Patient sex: F
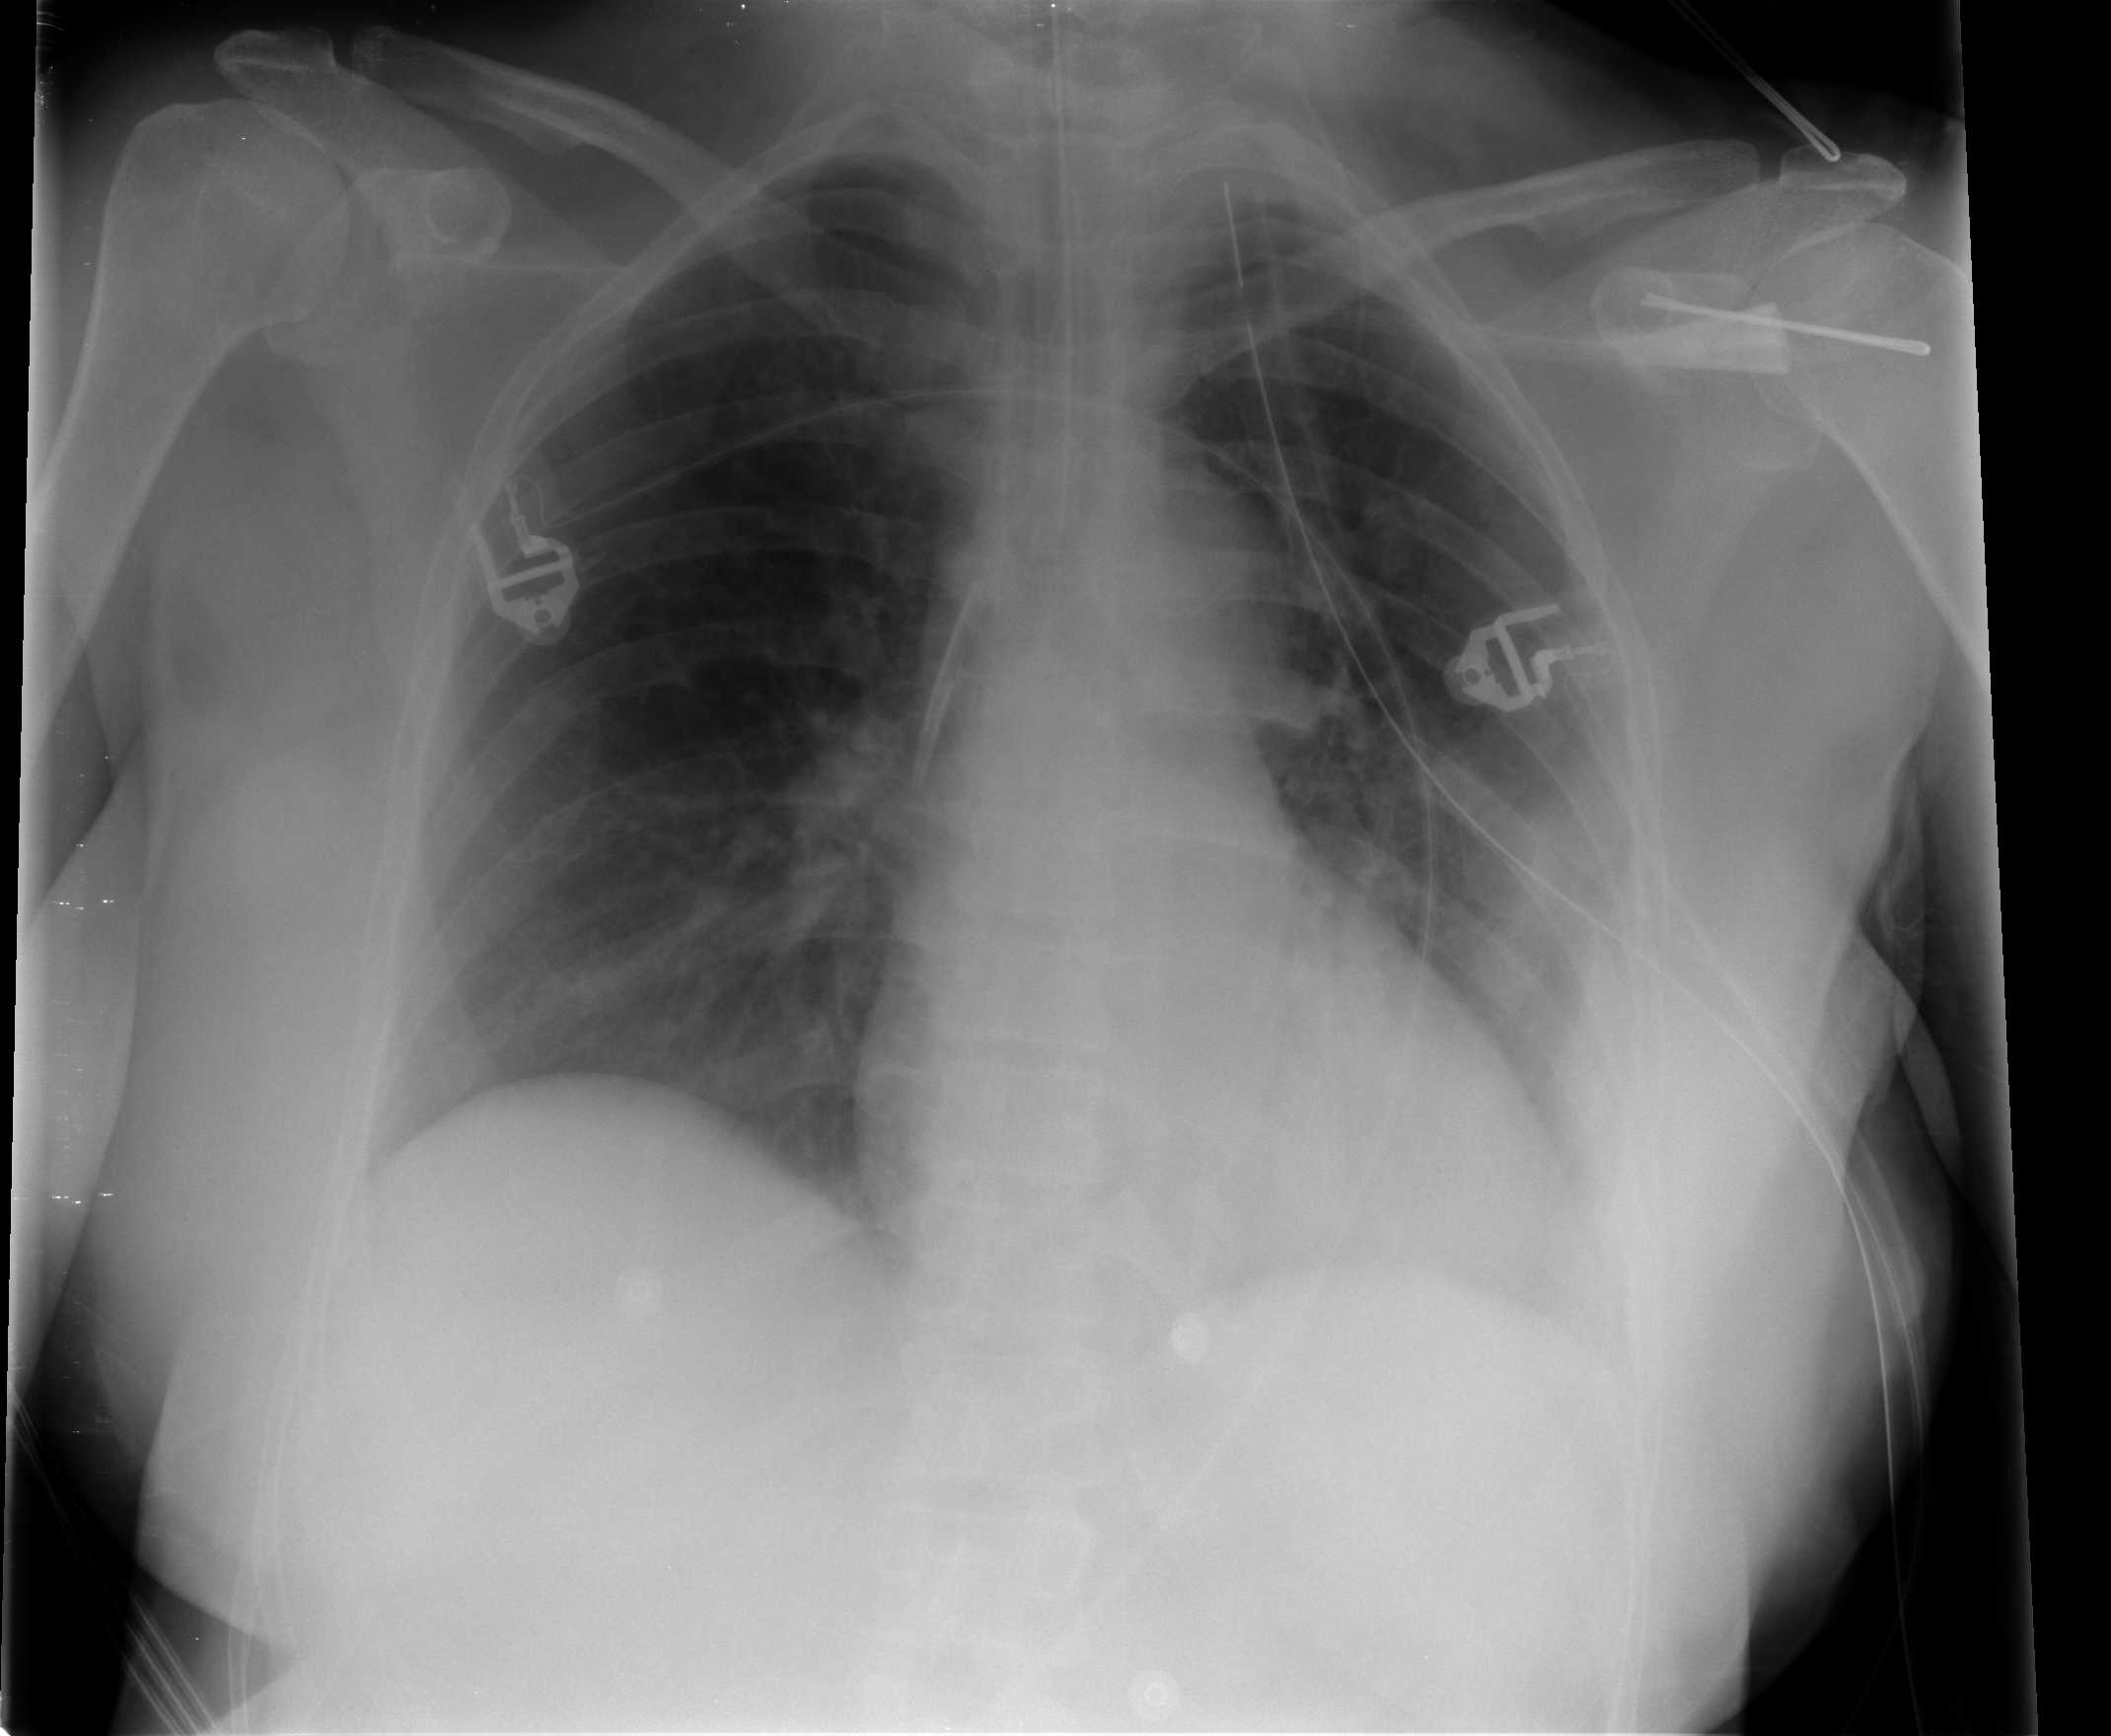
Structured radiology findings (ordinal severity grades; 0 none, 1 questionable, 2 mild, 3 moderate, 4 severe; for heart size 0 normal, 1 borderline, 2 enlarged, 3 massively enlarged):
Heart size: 0
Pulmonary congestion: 0
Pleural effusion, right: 0
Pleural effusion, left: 0
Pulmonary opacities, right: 0
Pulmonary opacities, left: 0
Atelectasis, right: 0
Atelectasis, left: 2